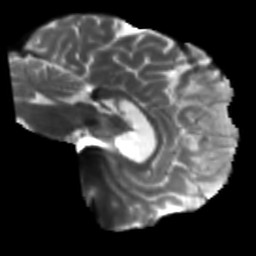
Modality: T2w
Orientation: sagittal
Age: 41
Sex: male
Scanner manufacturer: siemens
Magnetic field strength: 3 T
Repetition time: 5.25 s
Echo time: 0.08 s